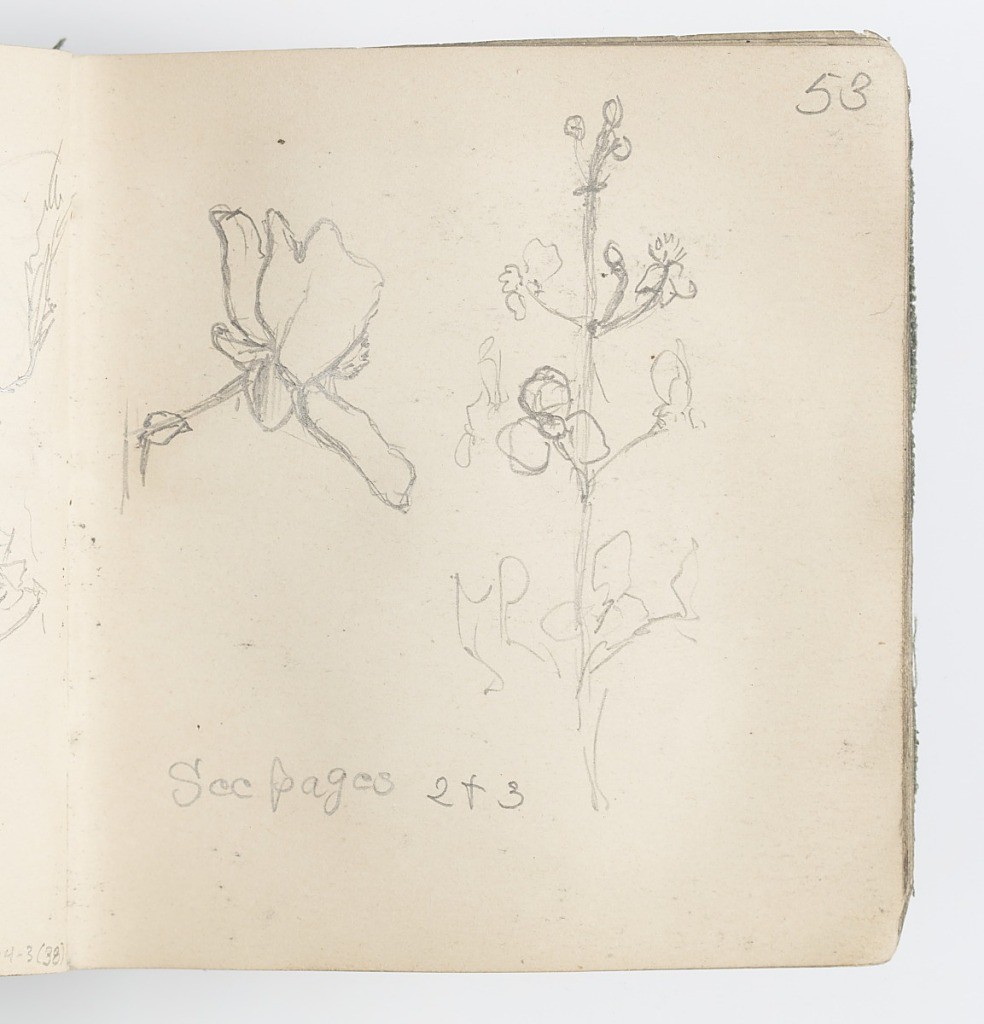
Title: Sketchbook Page: Sketch of Flower
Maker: Kenyon Cox, American, 1856–1919
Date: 1874
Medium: Graphite on paper
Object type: Sketchbook folio
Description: Recto: Sketch of single flower, left; sketch of flowers on stem, right.
Verso: Sketch of plant with large pods or protrusions.